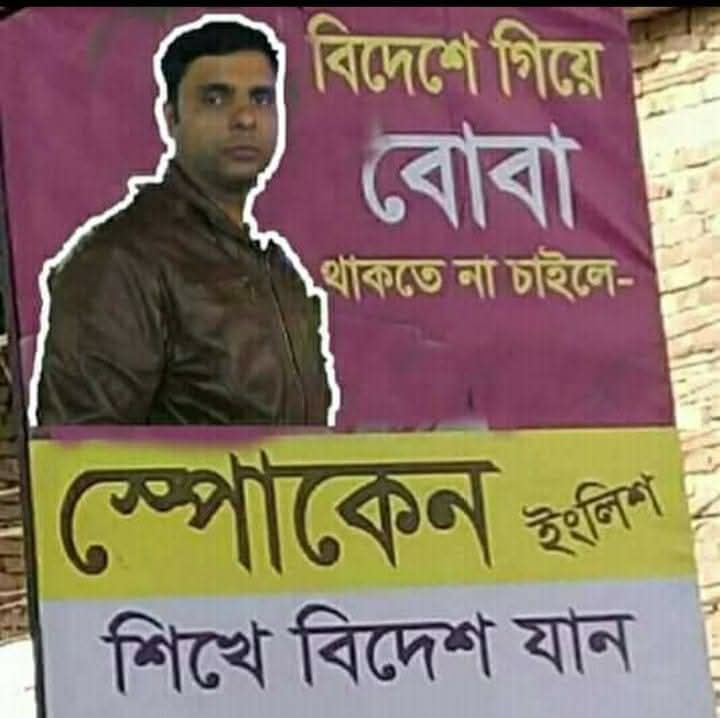
Text: বিদেশে গিয়ে
বোবা
থাকতে না চাইলে-
স্পোকেন ইংলিশ
শিখে বিদেশ যান
Label: Non Hate